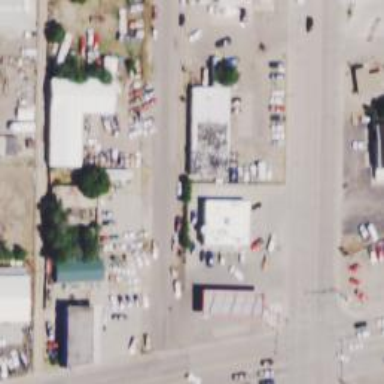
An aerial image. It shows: Convenience shop.